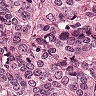
Metastatic tissue present: yes